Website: lowes
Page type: receipt
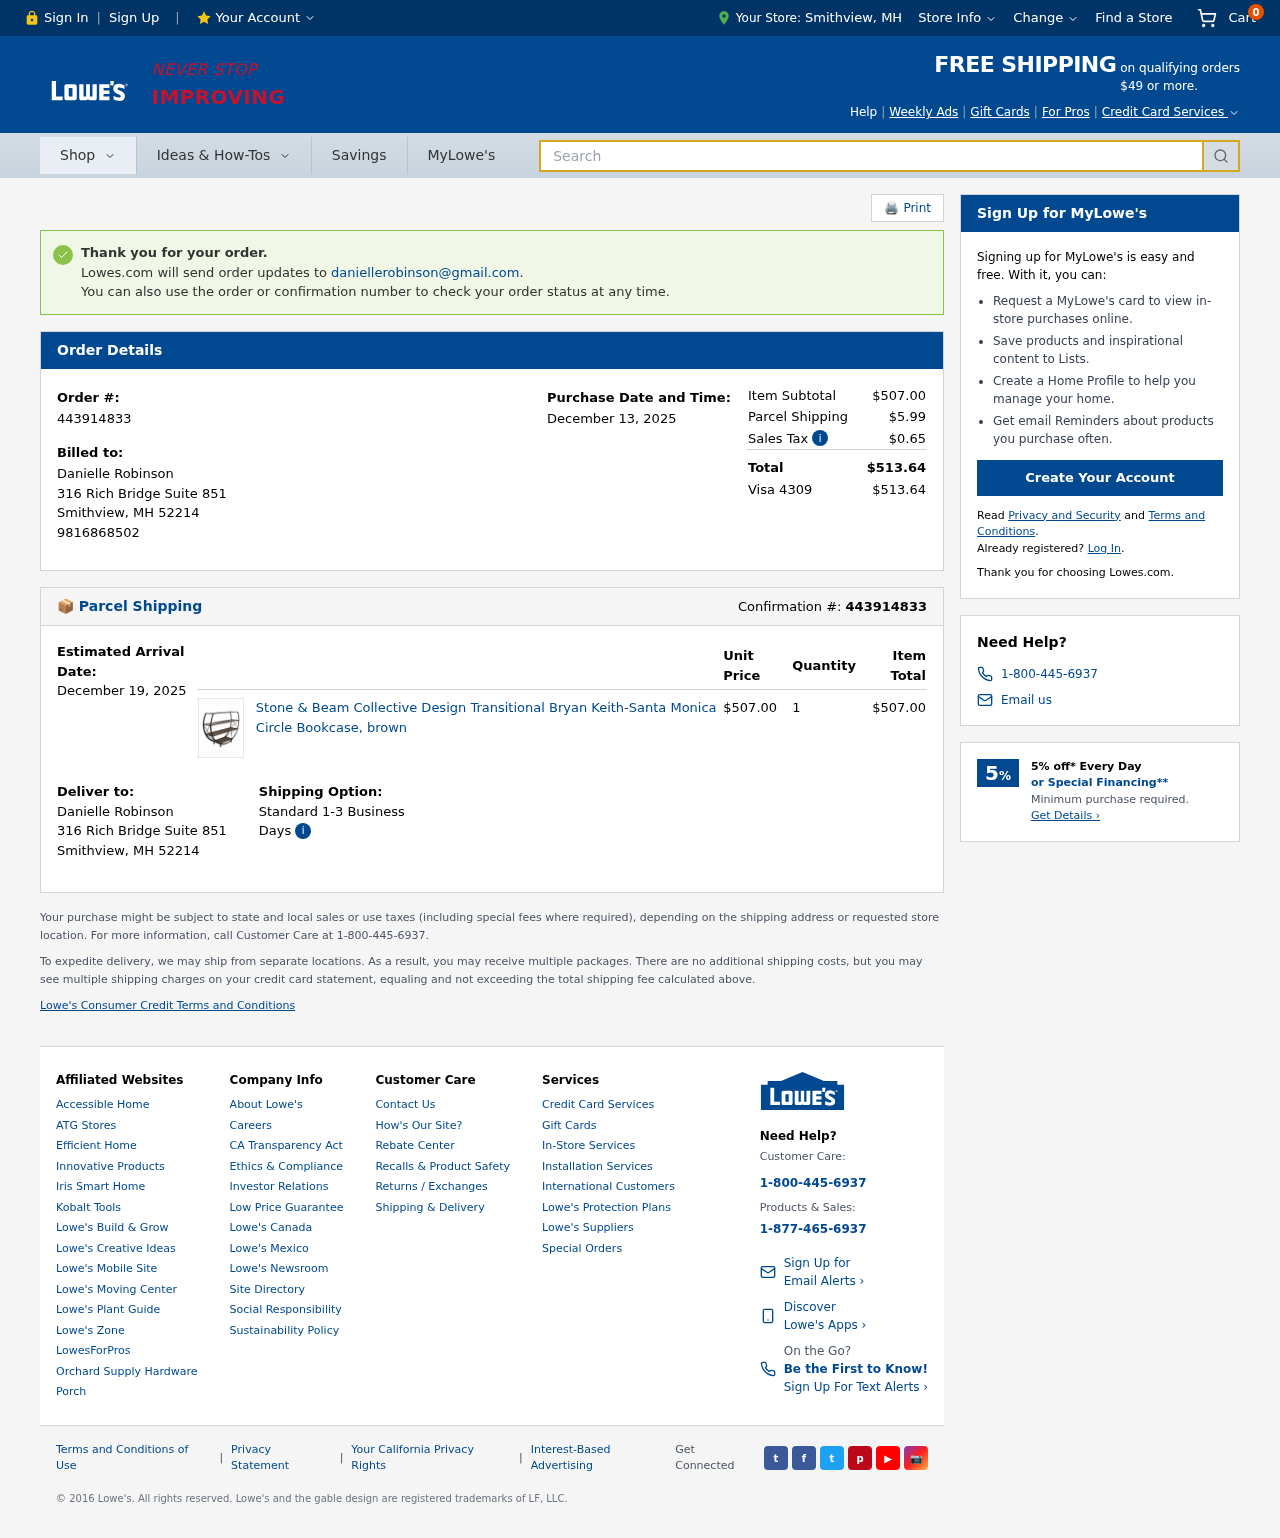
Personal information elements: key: PII_CARD_LAST4
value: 4309
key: PII_CARD_TYPE
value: Visa
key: PII_CITY
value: Smithview
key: PII_EMAIL
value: daniellerobinson@gmail.com
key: PII_FULLNAME
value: Danielle Robinson
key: PII_PHONE
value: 9816868502
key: PII_POSTCODE
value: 52214
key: PII_STATE_ABBR
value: MH
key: PII_STREET
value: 316 Rich Bridge Suite 851
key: PII_CITY_STATE
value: Smithview, MH
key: PII_FULLNAME2
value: Danielle Robinson
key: PII_CITY2
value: Smithview
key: PII_STATE_ABBR2
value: MH
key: PII_POSTCODE_FULL
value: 52214
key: PII_POSTCODE_NUMERIC
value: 52214
Product elements: key: PRODUCT1_NAME
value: Stone & Beam Collective Design Transitional Bryan Keith-Santa Monica Circle Bookcase, brown
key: PRODUCT1_PRICE
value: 507
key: PRODUCT1_QUANTITY
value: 1
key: PRODUCT1_TOTAL
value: $507.00
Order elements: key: ORDER_NUM_ITEMS
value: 0
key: ORDER_ID
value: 443914833
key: ORDER_DATE
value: December 13, 2025
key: ORDER_SUBTOTAL
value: $507.00
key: ORDER_SHIPPING_COST
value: $5.99
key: ORDER_TAX
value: $0.65
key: ORDER_TOTAL
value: $513.64
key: ORDER_TOTAL2
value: $513.64
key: ORDER_DELIVERY_DATE
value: December 19, 2025
Search elements: key: HEADER_SEARCH
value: Search